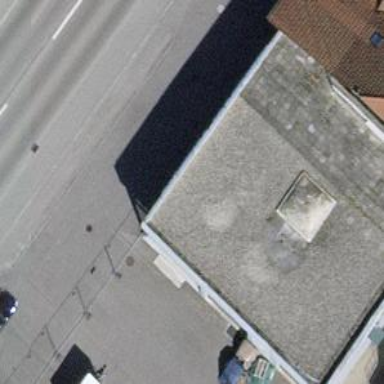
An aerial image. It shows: Swimming pool shop.